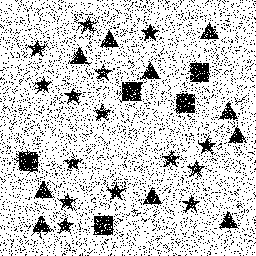
Squares: 5
Triangles: 10
Stars: 15
Total shapes: 30